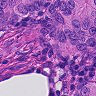
Metastatic tissue present: yes